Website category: game
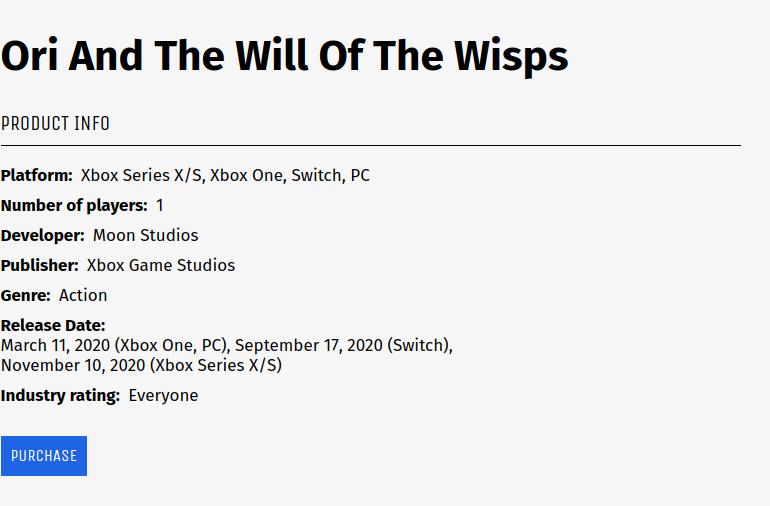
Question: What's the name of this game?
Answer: Ori And The Will Of The Wisps

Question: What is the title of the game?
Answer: Ori And The Will Of The Wisps

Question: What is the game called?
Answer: Ori And The Will Of The Wisps

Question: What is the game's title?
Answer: Ori And The Will Of The Wisps

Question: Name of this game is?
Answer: Ori And The Will Of The Wisps

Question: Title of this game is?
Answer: Ori And The Will Of The Wisps

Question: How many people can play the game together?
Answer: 1

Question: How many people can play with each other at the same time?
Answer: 1

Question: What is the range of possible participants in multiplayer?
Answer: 1

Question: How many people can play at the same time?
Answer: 1

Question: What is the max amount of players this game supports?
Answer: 1

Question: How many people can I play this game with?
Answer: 1

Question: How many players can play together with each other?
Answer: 1

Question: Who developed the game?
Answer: Moon Studios

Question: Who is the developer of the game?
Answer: Moon Studios

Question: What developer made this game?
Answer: Moon Studios

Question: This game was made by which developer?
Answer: Moon Studios

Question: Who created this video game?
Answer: Moon Studios

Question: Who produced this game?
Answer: Moon Studios

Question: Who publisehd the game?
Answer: Xbox Game Studios

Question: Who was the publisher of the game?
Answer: Xbox Game Studios

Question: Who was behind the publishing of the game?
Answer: Xbox Game Studios

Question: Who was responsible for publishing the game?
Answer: Xbox Game Studios

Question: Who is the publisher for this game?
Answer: Xbox Game Studios

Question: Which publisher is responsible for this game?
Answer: Xbox Game Studios

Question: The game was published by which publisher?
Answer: Xbox Game Studios

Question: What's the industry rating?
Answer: Everyone

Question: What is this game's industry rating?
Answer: Everyone

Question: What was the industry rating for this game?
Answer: Everyone

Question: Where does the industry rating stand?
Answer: Everyone

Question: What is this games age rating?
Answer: Everyone

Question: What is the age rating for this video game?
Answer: Everyone

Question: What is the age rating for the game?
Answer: Everyone

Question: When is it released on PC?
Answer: March 11, 2020

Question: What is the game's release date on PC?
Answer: March 11, 2020

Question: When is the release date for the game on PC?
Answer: March 11, 2020

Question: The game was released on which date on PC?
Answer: March 11, 2020

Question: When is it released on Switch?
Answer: September 17, 2020

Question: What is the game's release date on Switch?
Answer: September 17, 2020

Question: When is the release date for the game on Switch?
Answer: September 17, 2020

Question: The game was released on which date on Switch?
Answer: September 17, 2020

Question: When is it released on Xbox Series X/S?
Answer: November 10, 2020

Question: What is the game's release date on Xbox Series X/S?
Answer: November 10, 2020

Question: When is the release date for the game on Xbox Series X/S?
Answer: November 10, 2020

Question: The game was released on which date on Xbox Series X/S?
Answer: November 10, 2020

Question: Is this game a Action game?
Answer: yes

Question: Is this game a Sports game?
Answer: no

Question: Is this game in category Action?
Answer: yes

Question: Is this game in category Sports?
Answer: no

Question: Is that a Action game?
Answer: yes

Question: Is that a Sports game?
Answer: no

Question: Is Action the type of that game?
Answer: yes

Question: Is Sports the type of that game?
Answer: no

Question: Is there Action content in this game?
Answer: yes

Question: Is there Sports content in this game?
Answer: no

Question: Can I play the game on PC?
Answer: yes

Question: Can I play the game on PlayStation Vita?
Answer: no

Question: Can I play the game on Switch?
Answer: yes

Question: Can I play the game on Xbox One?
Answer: yes

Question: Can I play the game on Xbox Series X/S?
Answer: yes

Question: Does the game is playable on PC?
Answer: yes

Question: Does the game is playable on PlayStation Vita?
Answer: no

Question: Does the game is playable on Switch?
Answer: yes

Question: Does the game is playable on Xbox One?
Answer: yes